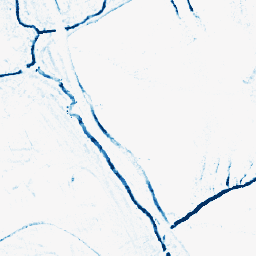
Category: morphological
Decomposition family: morphological_square
Decomposition parameters: operation: closing
size: 5
Upsampling method: area
Upsampling parameters: scale: 2
Upsampling scale: 2